Brain MRI, t1w sequence, axial 2D slice.
Patient: age 34, sex F, weight 90 kg, height 1.9 m
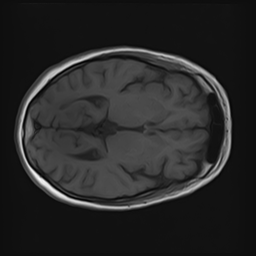